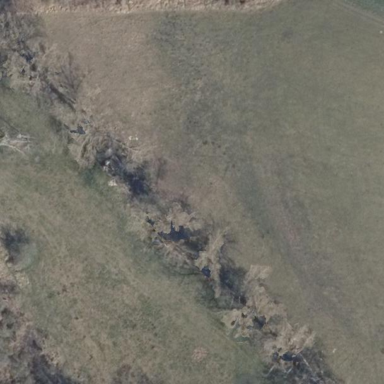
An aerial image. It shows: Area covered with grass.